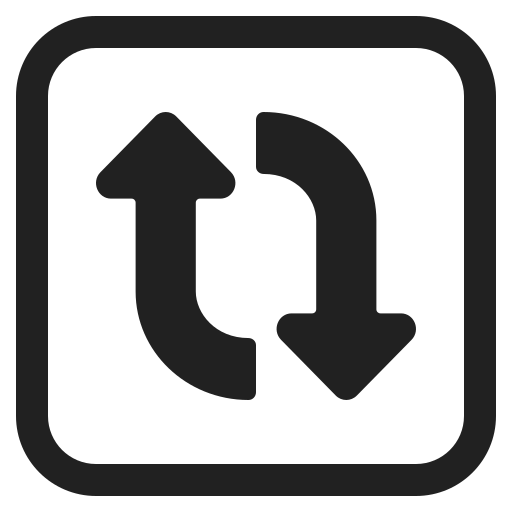
clockwise vertical arrows high contrast